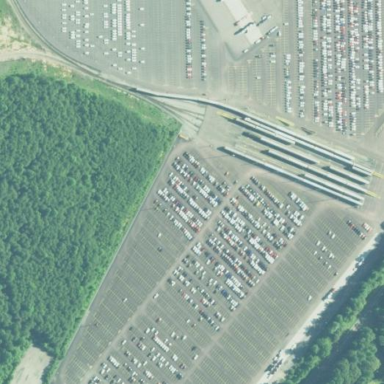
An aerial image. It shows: Industrial area used for car storage.